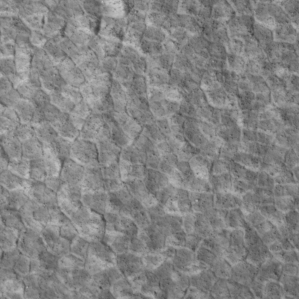
Label: non_frost